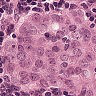
Metastatic tissue present: yes